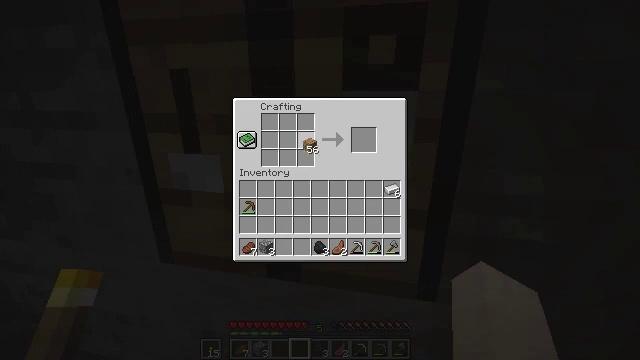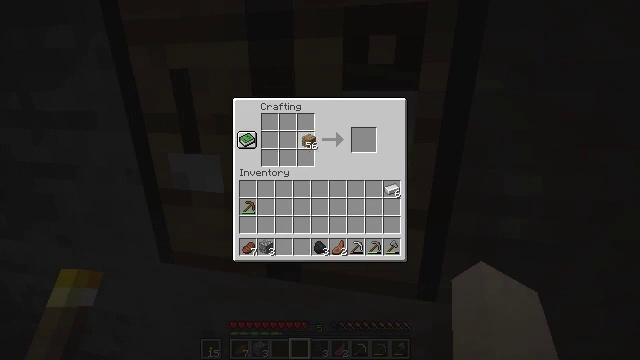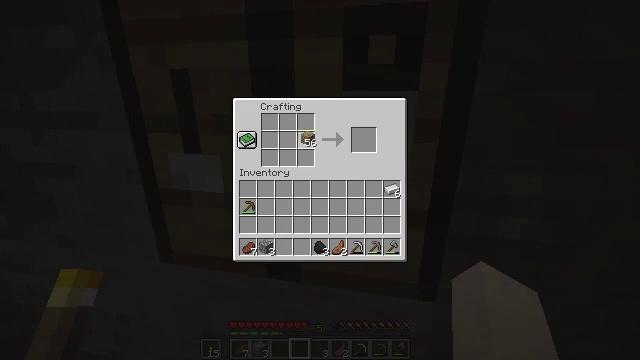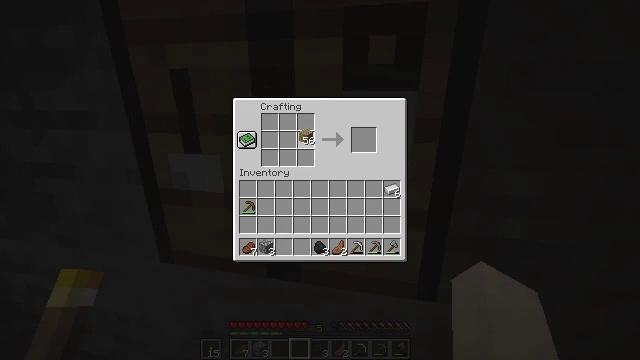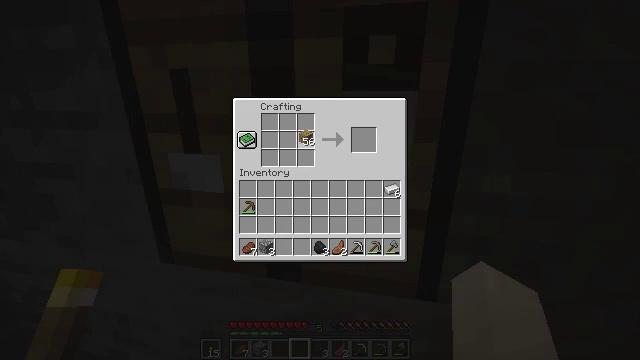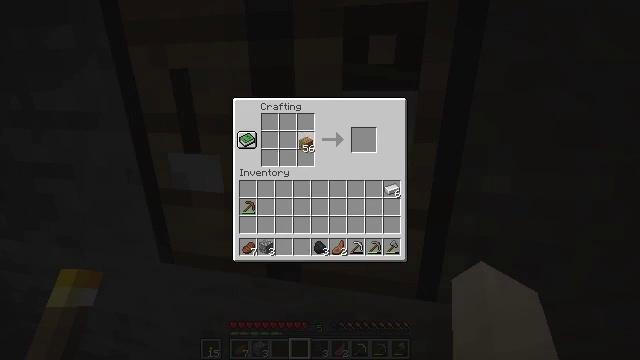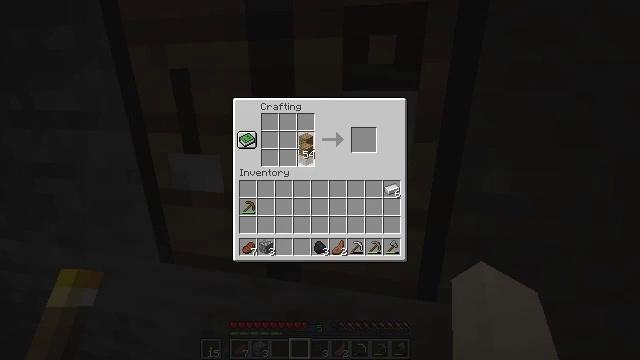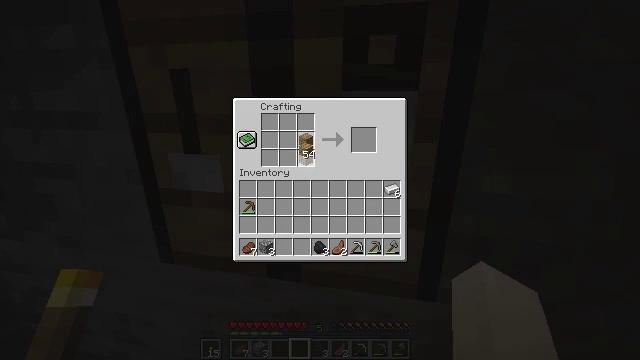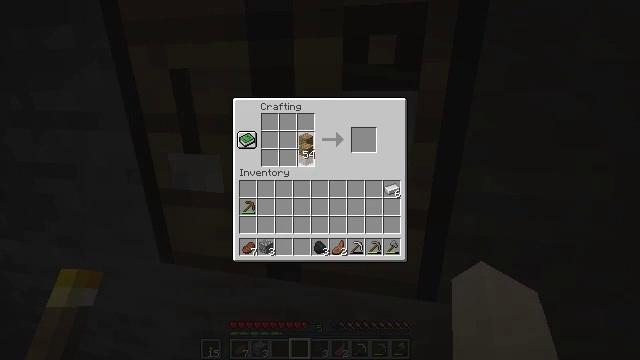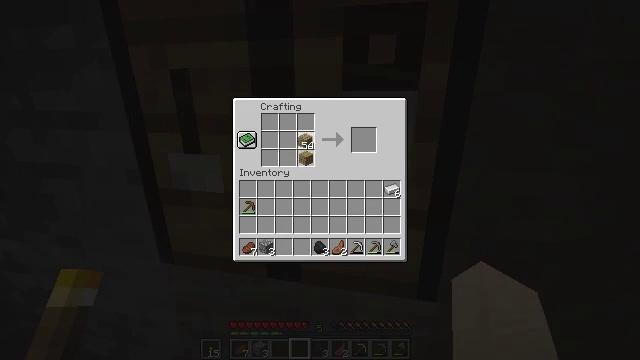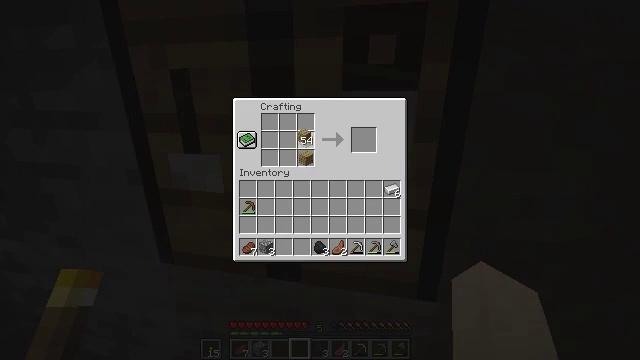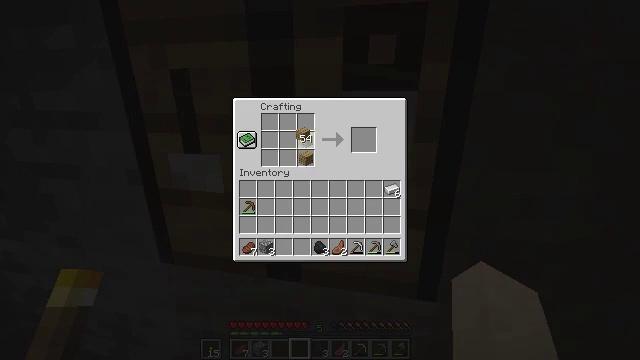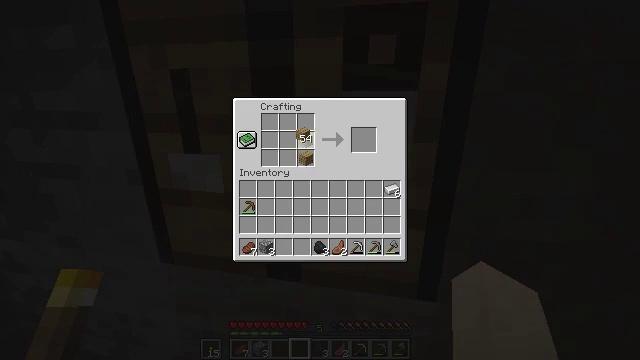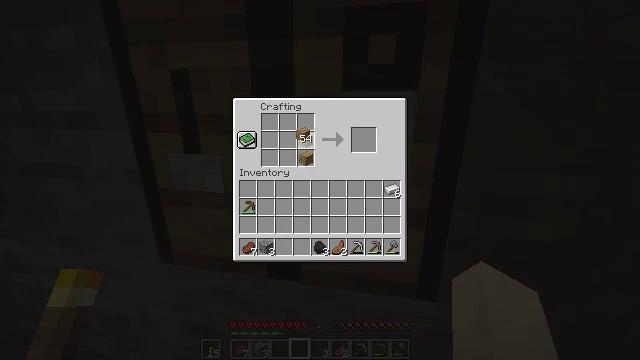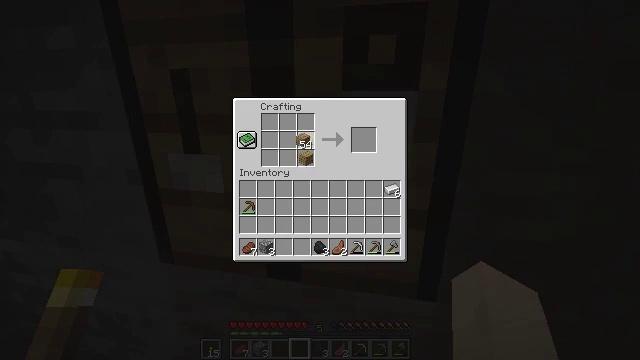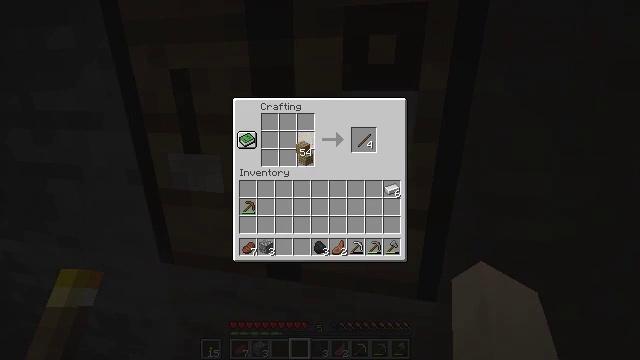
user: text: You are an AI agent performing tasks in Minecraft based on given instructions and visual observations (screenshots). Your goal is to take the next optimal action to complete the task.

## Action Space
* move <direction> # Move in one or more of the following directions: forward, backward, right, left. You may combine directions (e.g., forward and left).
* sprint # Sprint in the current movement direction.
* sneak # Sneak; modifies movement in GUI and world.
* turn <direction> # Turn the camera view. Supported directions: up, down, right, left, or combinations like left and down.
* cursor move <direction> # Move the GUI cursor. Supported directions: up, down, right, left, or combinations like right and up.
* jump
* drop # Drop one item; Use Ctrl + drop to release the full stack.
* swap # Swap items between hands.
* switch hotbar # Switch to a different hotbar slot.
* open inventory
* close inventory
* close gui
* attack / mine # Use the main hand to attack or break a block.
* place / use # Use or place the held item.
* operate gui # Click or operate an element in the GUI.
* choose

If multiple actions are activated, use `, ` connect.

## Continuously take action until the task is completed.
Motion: motion action
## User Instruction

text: Turn wooden planks into sticks.
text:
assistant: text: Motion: no_op
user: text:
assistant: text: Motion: no_op
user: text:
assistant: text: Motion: choose
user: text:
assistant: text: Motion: choose
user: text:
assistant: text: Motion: cursor move down, choose
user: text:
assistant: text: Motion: choose
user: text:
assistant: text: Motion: choose
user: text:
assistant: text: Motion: choose
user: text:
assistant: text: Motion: cursor move up, choose
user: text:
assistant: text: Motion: no_op
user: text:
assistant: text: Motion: no_op
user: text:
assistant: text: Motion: no_op
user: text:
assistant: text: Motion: choose
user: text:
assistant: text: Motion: choose
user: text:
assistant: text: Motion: cursor move down, choose
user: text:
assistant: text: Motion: choose
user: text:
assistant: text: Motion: choose
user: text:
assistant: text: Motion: choose
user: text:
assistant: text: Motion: choose
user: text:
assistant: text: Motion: no_op
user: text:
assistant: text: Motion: cursor move right and down
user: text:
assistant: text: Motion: cursor move right and down
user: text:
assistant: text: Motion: no_op
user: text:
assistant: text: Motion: no_op
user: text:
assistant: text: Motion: no_op
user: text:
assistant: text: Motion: cursor move right
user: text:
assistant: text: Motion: no_op
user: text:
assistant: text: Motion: no_op
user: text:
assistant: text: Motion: operate gui
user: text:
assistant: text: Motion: operate gui